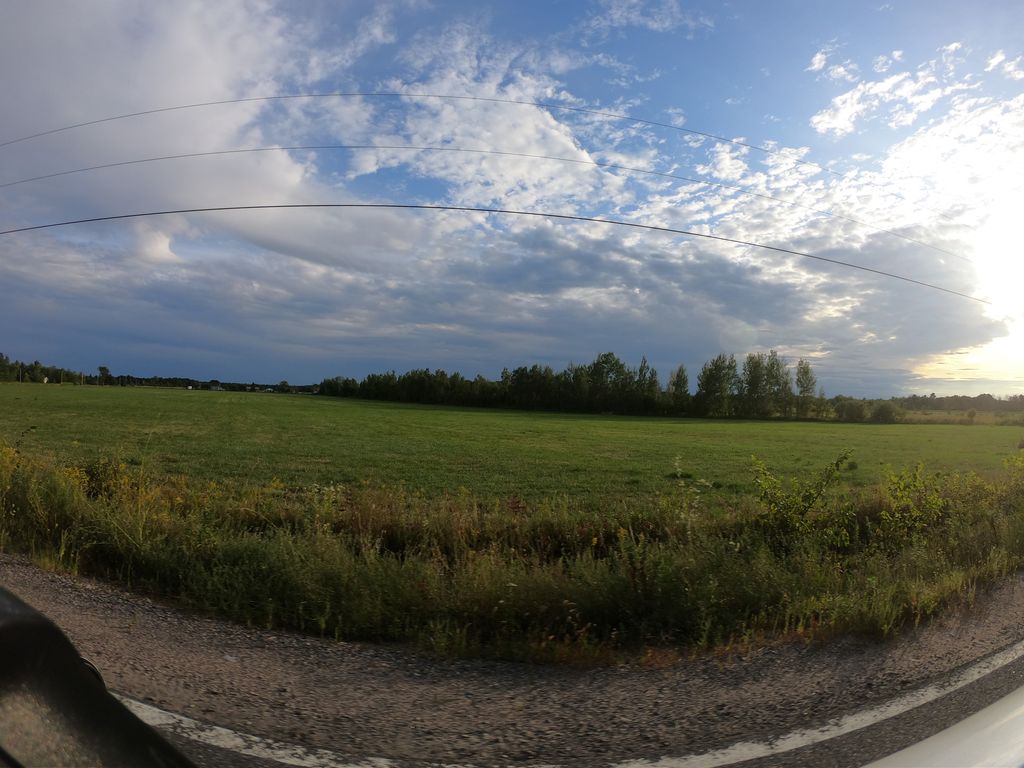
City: ottawa-gatineau